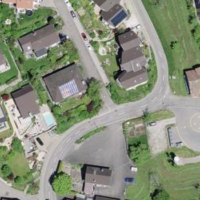
EUNIS habitat code: 55
Species observed at this site:
Corylus avellana